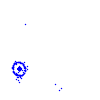
Particle: electron